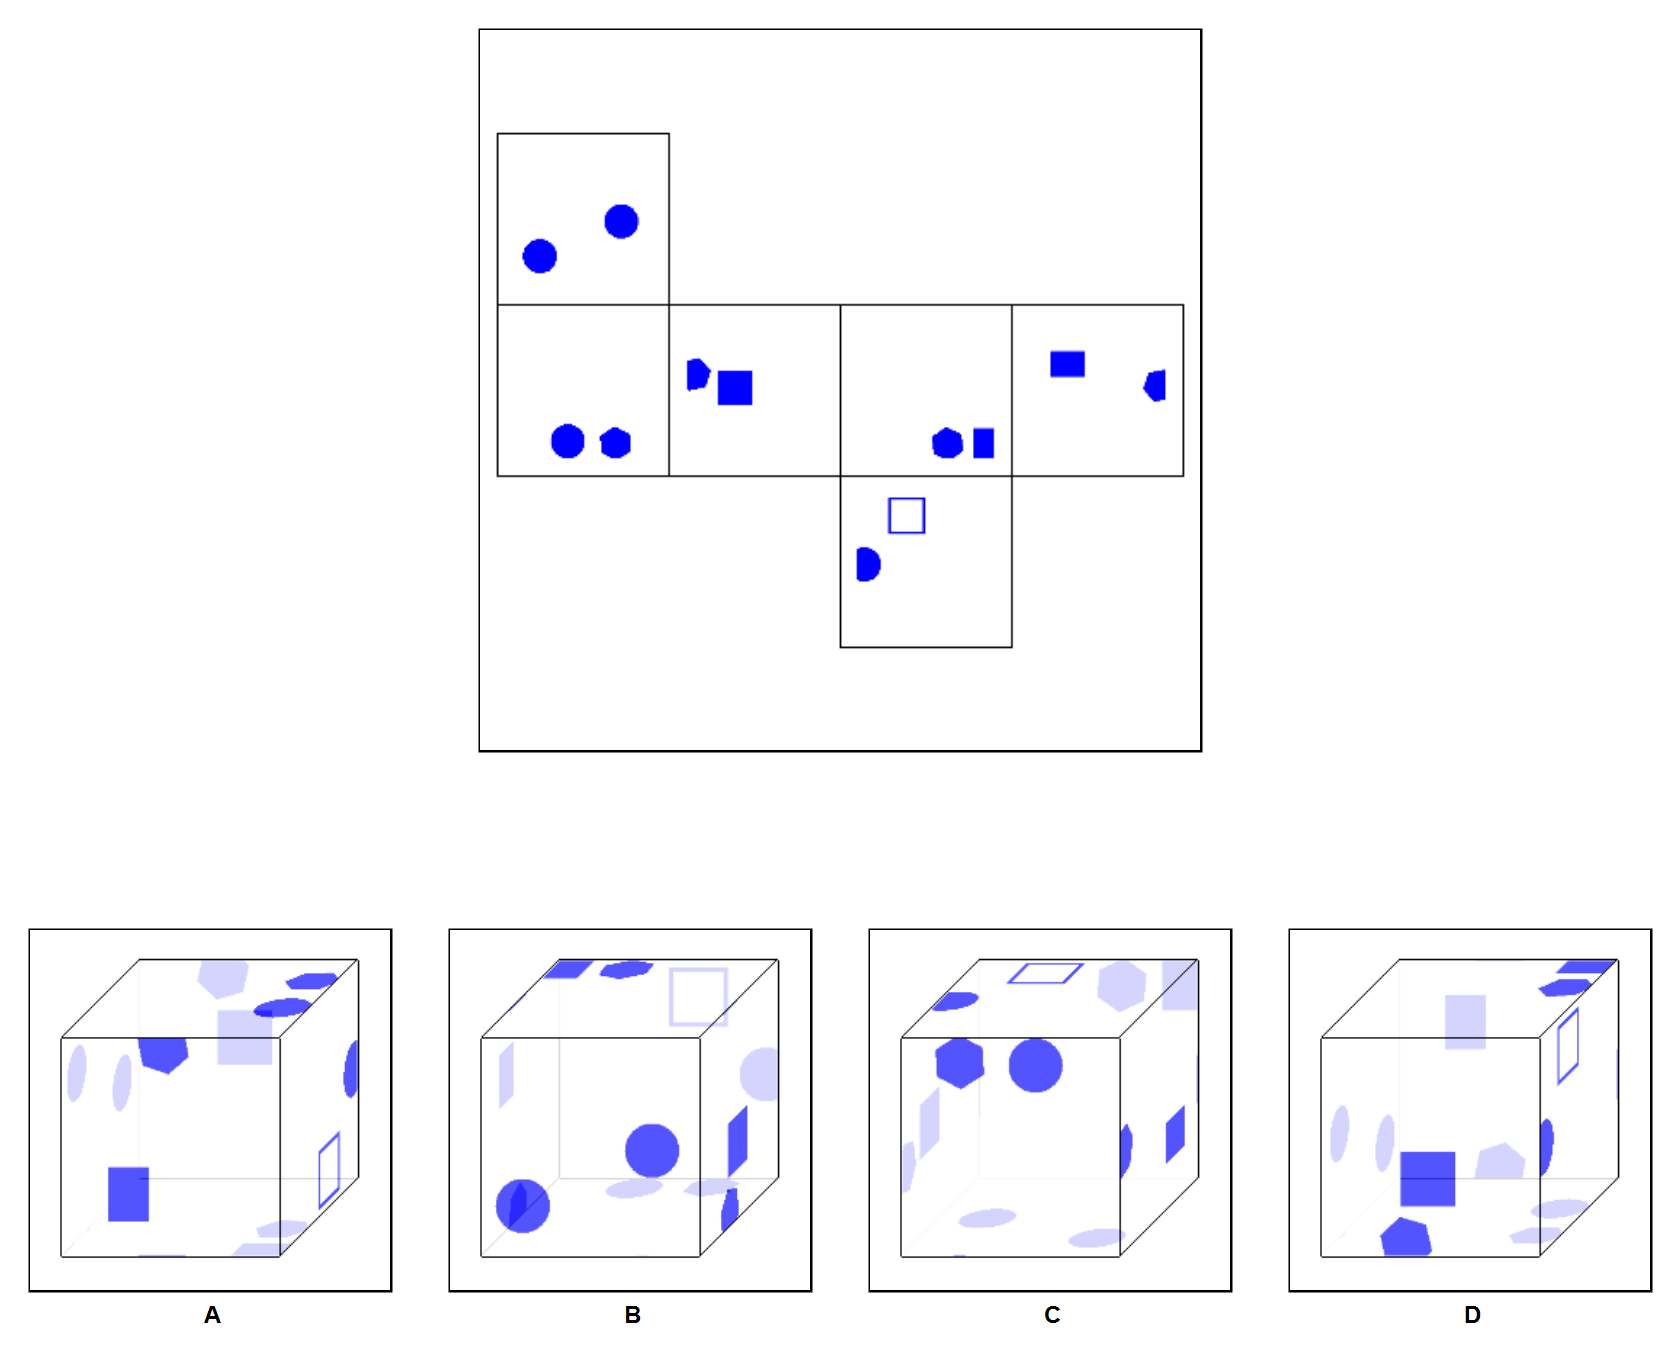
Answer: A